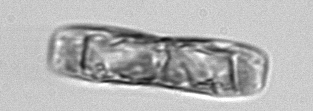
Label: pennate_morphotype1